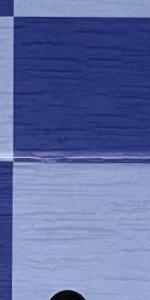
Label: Empty